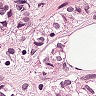
Metastatic tissue present: yes